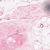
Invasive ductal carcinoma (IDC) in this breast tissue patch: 0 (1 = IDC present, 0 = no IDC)